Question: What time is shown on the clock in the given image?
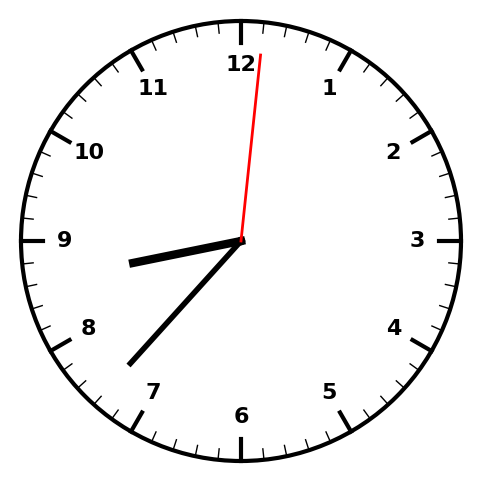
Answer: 08:37:01